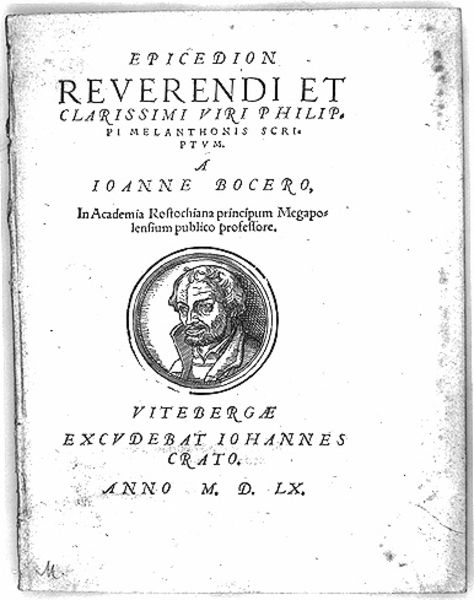
Titel: Bildnismedaillon des Philipp Melanchthon
Künstler: Johannes Crato
Institution: (Seriendruck)
Schlagwörter: dunkel, kopf, mann, weiß, haar, hell, mund, nase, profil, schwarz, stirn, zeichnung, blick, bart, hemd, jung, schnurrbart, augen, falten, gesicht, johannes, kragen, rahmen, bild, bildnis, portrait, porträt, auge, mantel, locken, kreis, rund, schrift, grafik, graphik, inschrift, jahreszahl, buch, medaillon, links, druck, schwarzweiss, schraffur, radierung, stich, titel, seite, widmung, illustration, text, buchstaben, überschrift, autor, titelblatt, kopie, buchdruck, buchseite, cover, deckblatt, einband, titelseite, flecken, halbprofil, amulett, zeilen, kupferstich, latein, lateinisch, rotonde, runzel, pamphlet, codex, philipp melanchthon, anno, wittenberg, deuck, inschrif, johanns bucer, reverendi, ck, 1560, 1515, 1511, ioanne, mdlx, reverendi et, bocero, epicedion, vitebergae